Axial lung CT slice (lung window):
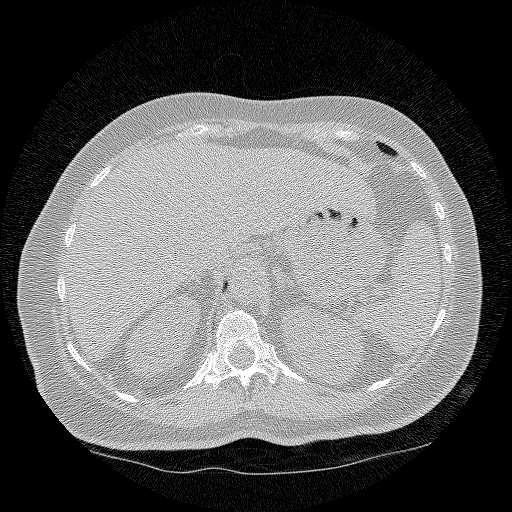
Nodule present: no